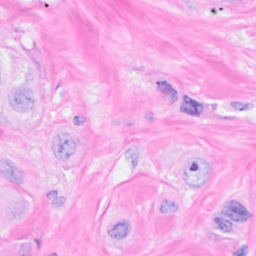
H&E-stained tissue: Breast